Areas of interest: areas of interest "Weiyuan Garden"
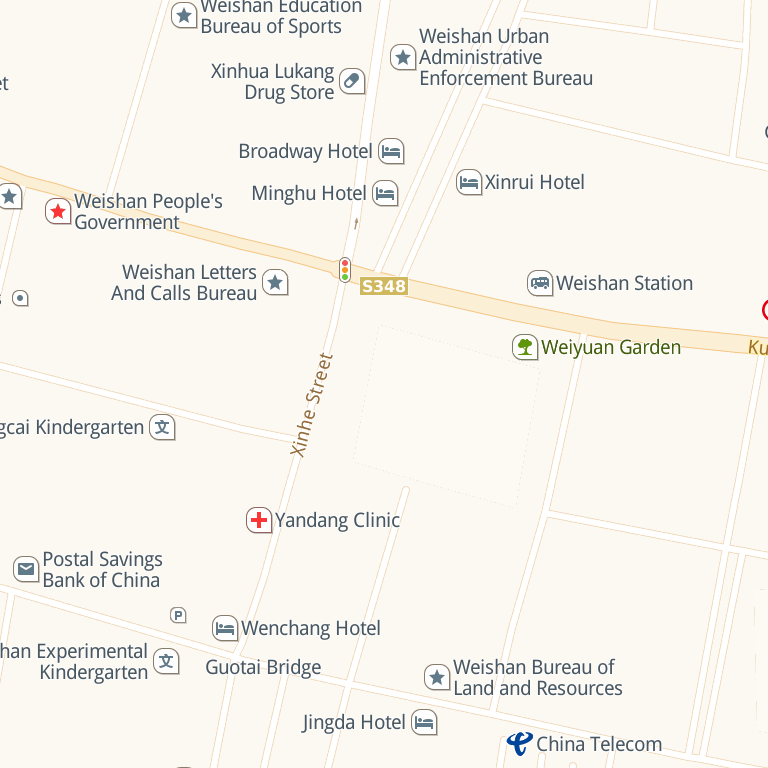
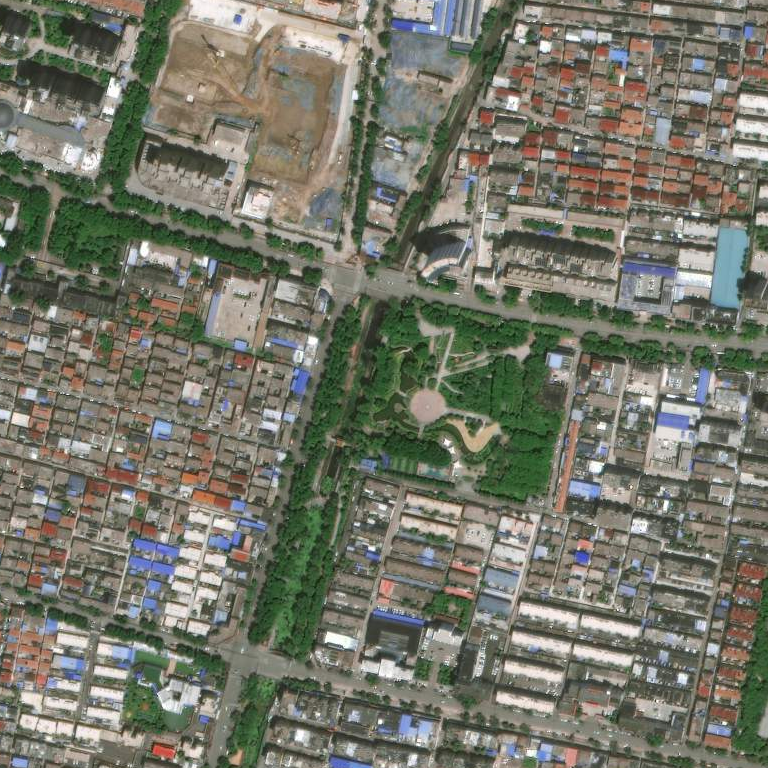